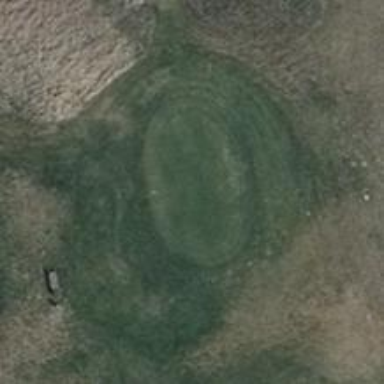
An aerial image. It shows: Golf tee.